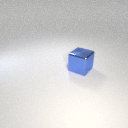
large blue metal cube